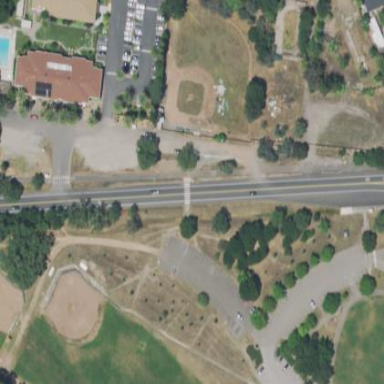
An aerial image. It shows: Park with baseball field.